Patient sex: F
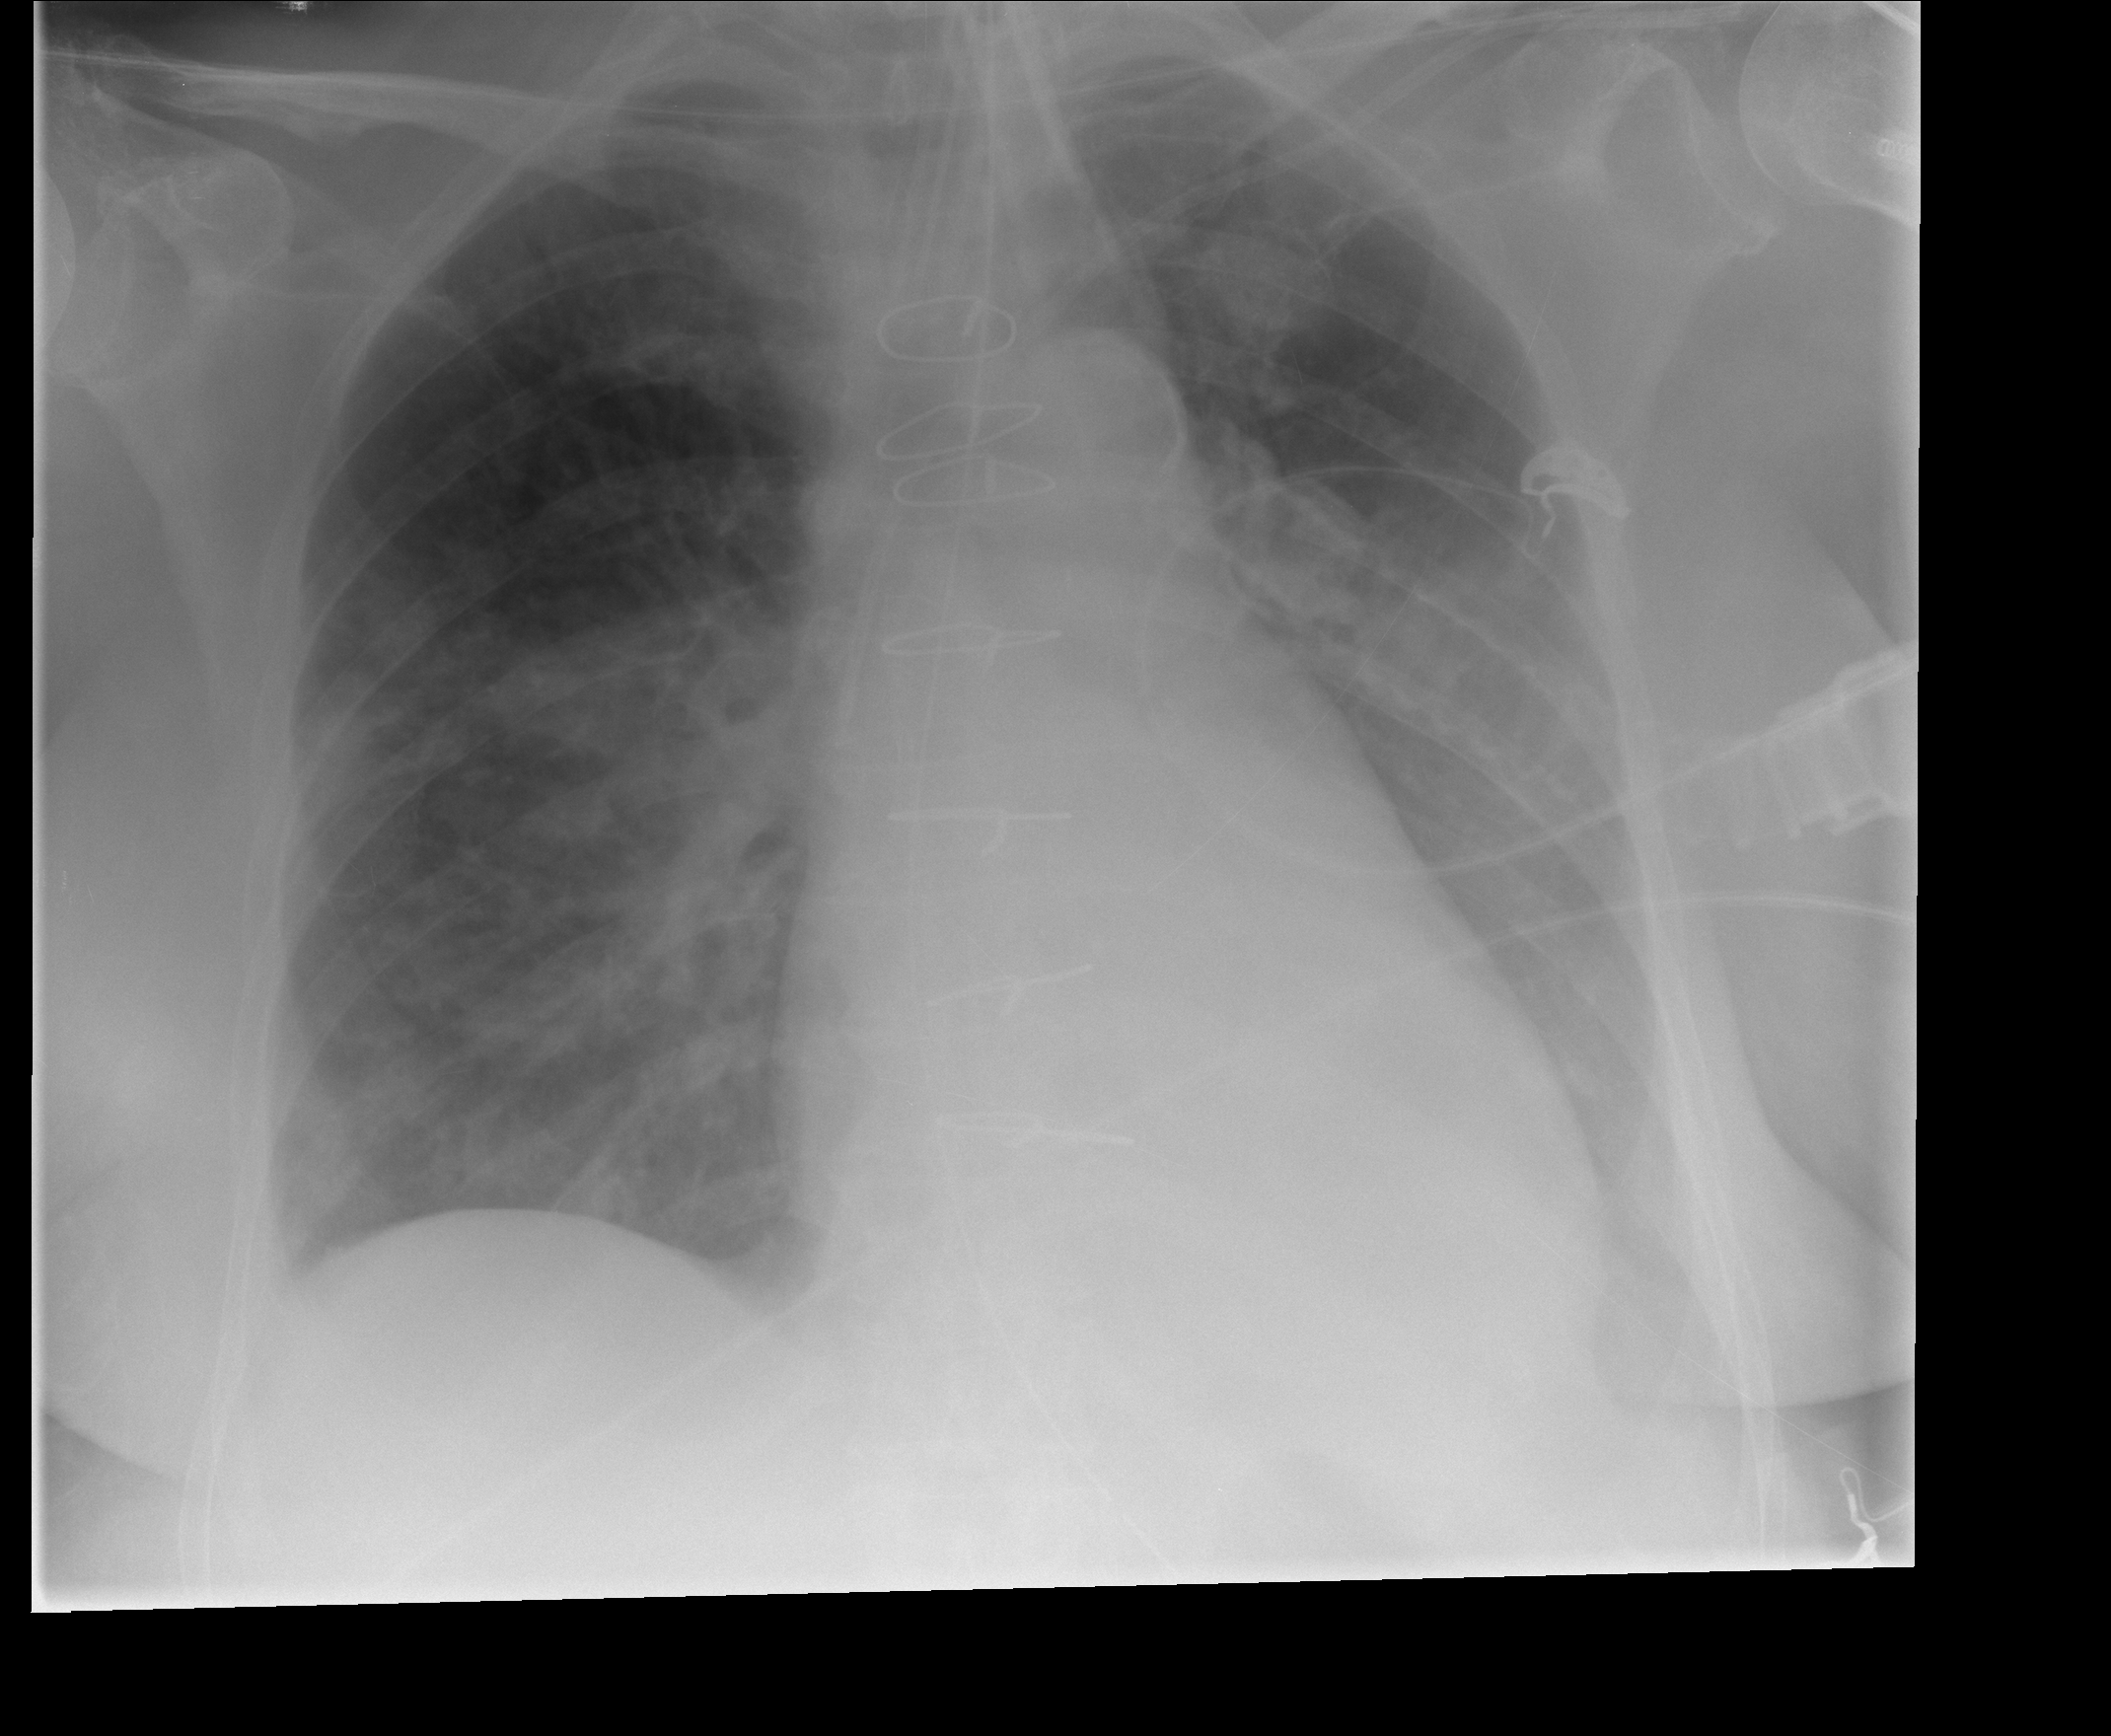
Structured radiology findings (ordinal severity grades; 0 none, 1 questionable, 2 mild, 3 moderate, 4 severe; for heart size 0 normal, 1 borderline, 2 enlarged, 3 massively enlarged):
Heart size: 0
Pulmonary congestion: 0
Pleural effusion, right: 1
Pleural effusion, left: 2
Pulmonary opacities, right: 2
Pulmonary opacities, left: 0
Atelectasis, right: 2
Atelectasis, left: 2